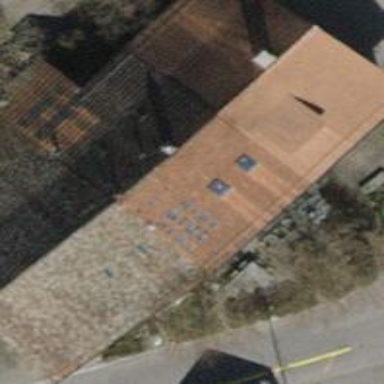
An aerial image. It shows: Building with tile roof.